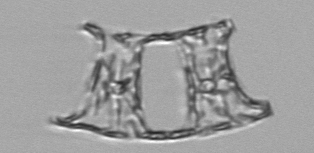
Label: Eucampia